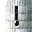
Label: 1